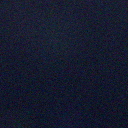
Screen state: off